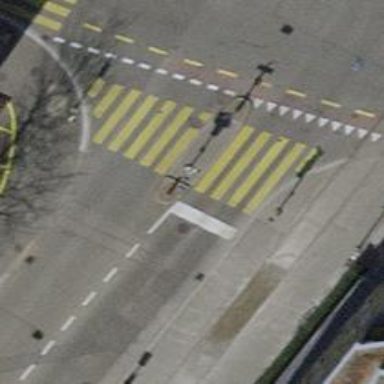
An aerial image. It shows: Zebra crossing with traffic signals. The crossing is marked by traffic lights.